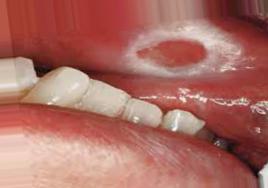
Condition: Mouth Ulcer